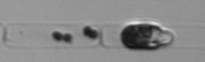
Label: Guinardia_delicatula_TAG_internal_parasite